An envelope spectrum derived from a bearing vibration measurement is shown; the reference markers locate BPFO, BPFI, BSF and FTF for this bearing geometry and shaft speed. What is the most likely bearing condition (normal, inner_race, outer_race, ball)?
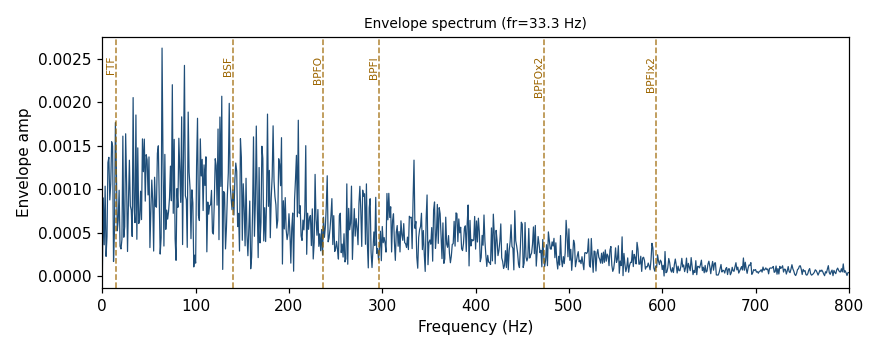
Answer: normal